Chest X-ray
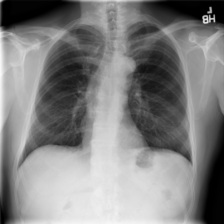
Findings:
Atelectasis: negative
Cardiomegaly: negative
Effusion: negative
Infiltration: negative
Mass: negative
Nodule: negative
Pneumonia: negative
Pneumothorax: negative
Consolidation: negative
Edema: negative
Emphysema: negative
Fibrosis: negative
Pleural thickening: negative
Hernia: negative